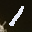
Label: 1